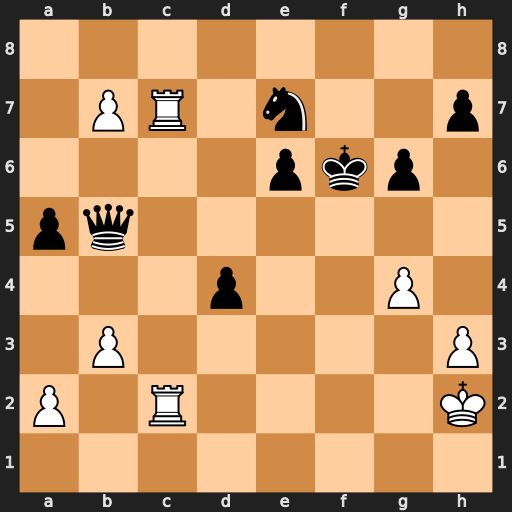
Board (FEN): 8/1PR1n2p/4pkp1/pq6/3p2P1/1P5P/P1R4K/8
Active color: w
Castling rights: -
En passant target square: -
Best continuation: g5+ Qxg5 b8=Q